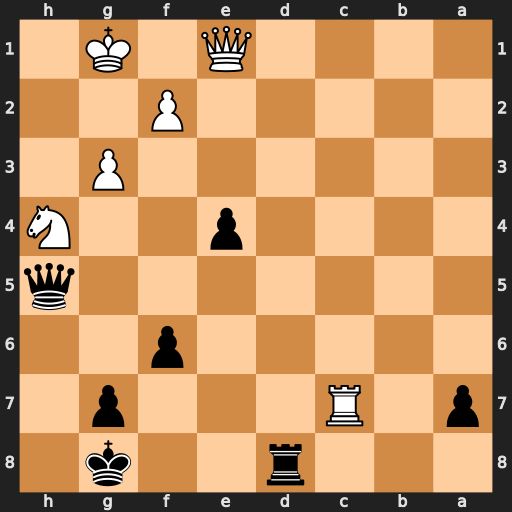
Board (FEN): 3r2k1/p1R3p1/5p2/7q/4p2N/6P1/5P2/4Q1K1
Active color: b
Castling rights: -
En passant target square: -
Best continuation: Rd1 Rc1 Rxe1+